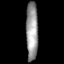
Tissue: prostate
Cell type: T cells
Senescence score: 0.8872
Nuclear area (px): 690
Mean DAPI intensity: 151.254